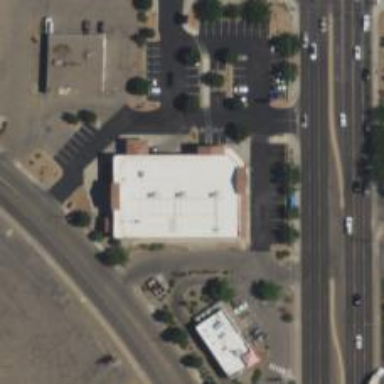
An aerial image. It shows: Pharmacy providing healthcare services.